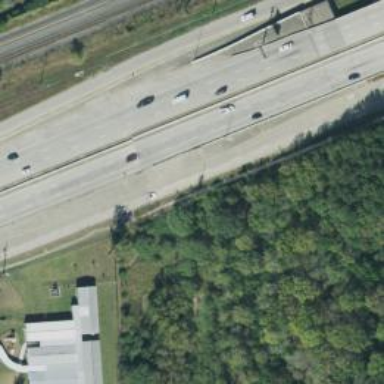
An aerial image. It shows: Trunk link highway.